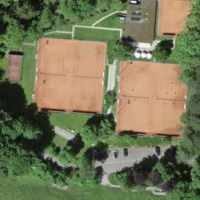
EUNIS habitat code: 53
Species observed at this site:
Fagus sylvatica
Lamium galeobdolon
Sitta europaea